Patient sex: F
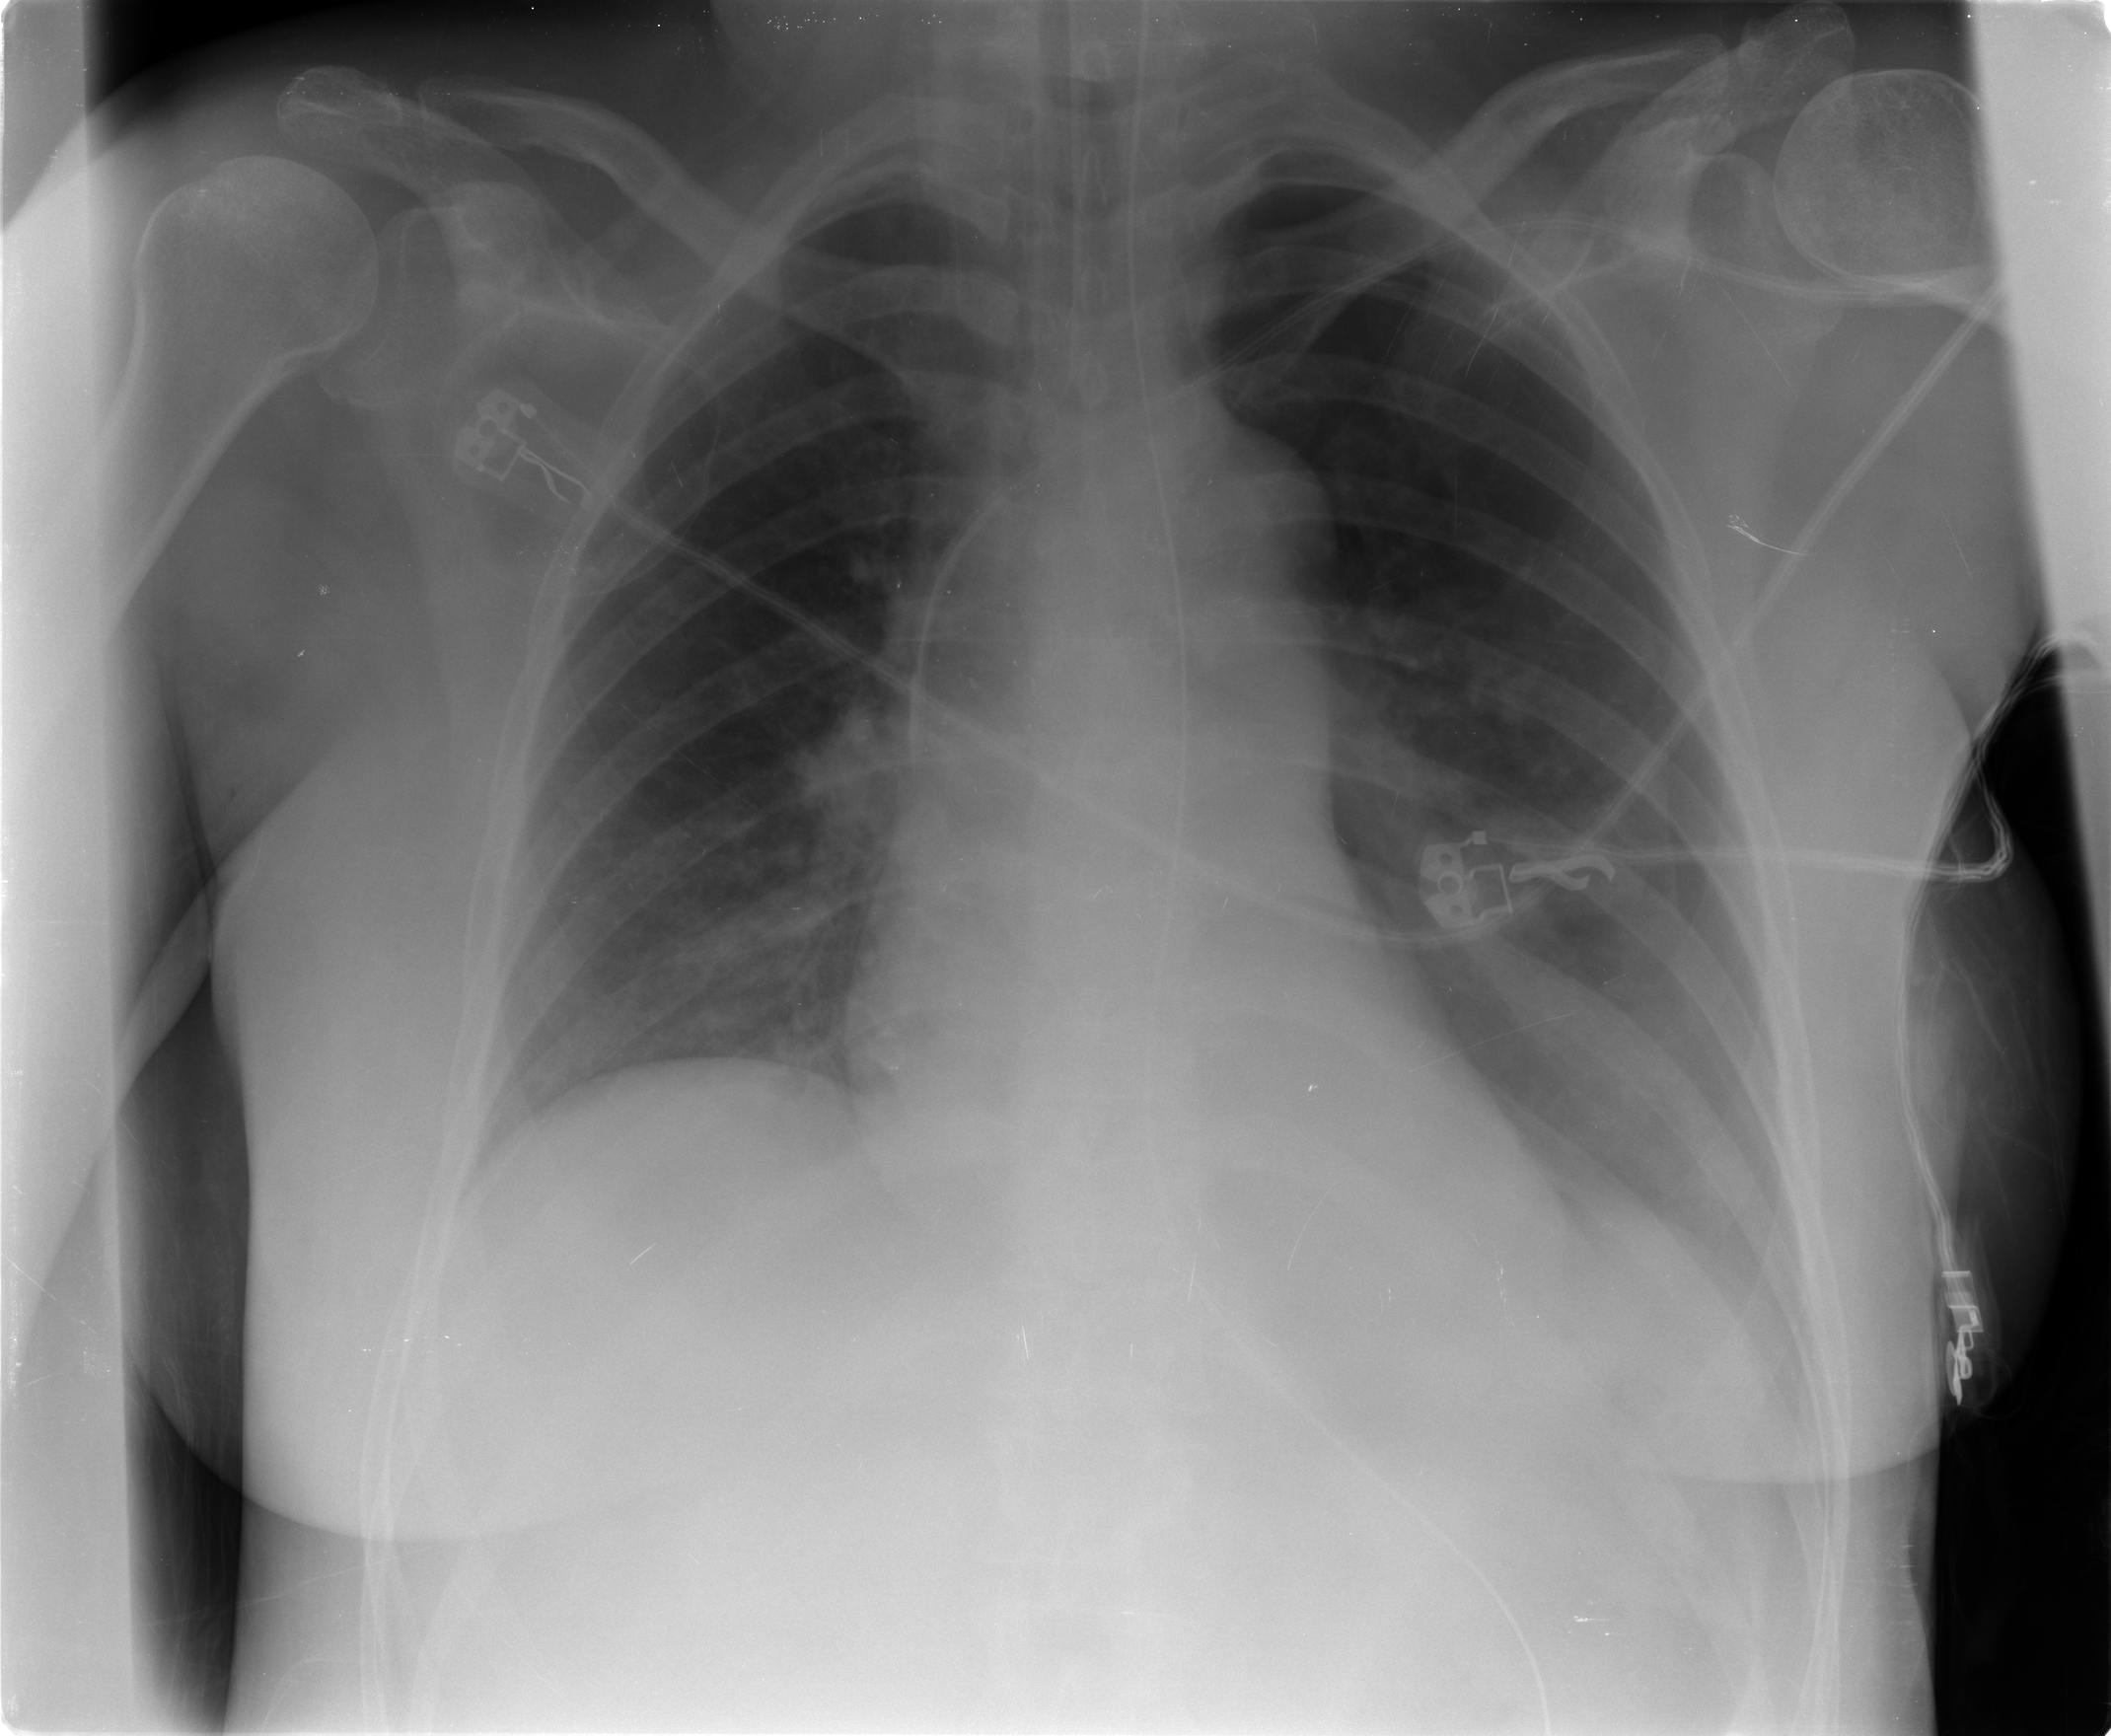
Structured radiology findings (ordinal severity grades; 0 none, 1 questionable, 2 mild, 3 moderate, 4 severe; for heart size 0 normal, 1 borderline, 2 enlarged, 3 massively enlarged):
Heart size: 0
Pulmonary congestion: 0
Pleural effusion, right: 0
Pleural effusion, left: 2
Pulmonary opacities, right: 0
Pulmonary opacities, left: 0
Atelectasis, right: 2
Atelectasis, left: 2